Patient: sex F, age 72
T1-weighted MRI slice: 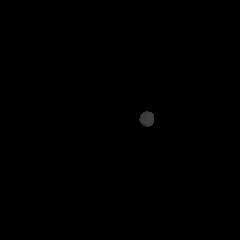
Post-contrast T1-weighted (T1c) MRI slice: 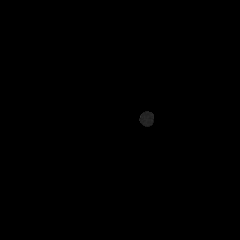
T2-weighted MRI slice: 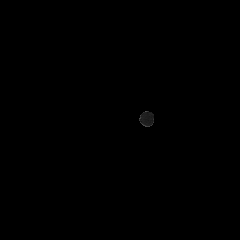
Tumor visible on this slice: no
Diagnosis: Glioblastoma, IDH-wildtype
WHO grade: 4